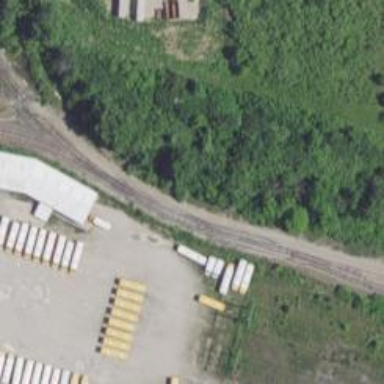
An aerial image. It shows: Railway spur service.